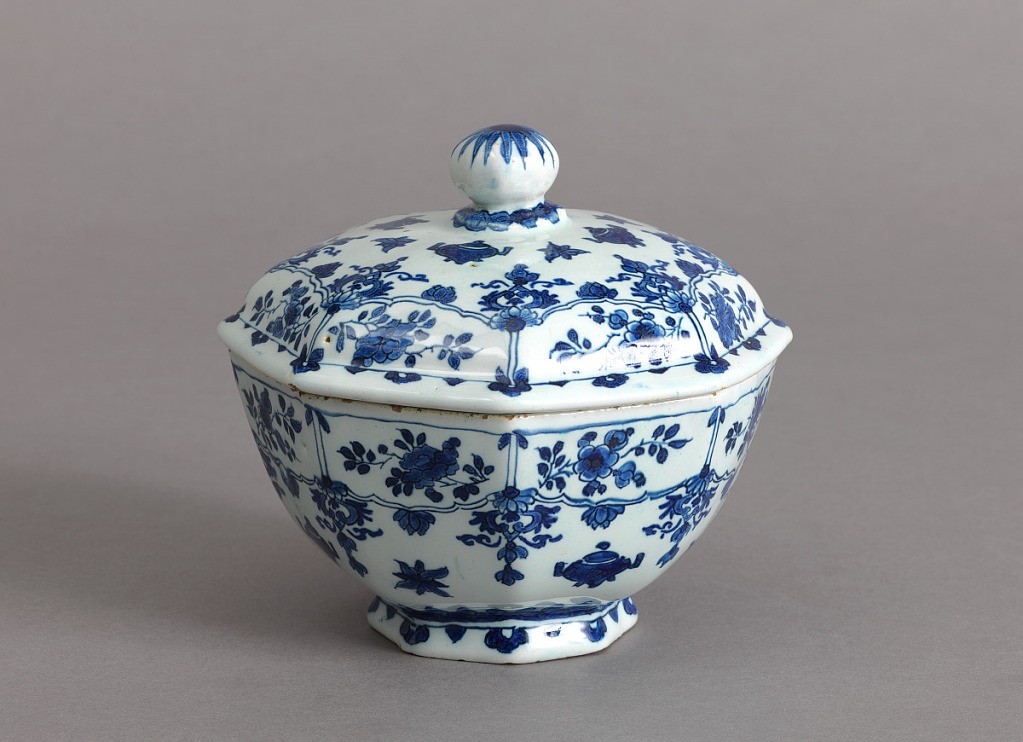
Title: Bowl and lid
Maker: Metaale Pot [de] (the Metal Pot Factory)
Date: ca. 1690–1710
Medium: Tin-glazed earthenware
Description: Eight-sided bowl on short foot; domed cover with ball finial; painted in underglaze blue on white, around body with Chinese pots and border of floral reserves, on cover with matching design, on finial with flower.